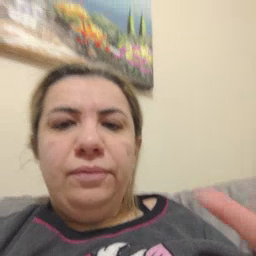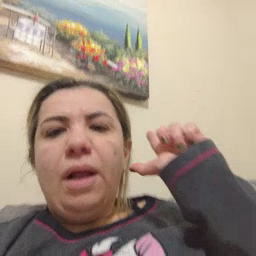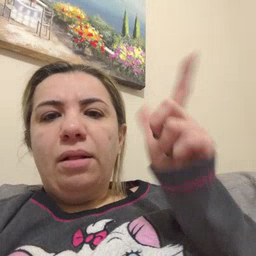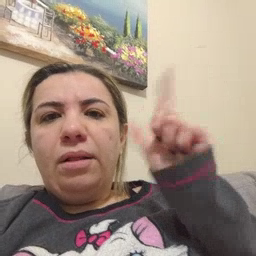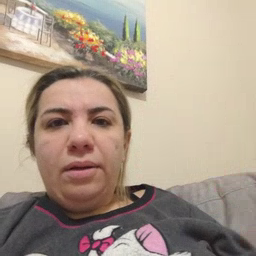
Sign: later